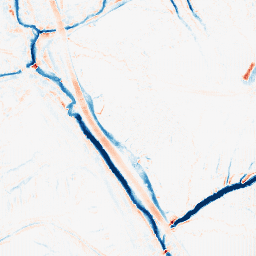
Category: morphological
Decomposition family: morphological
Decomposition parameters: operation: average
size: 5
Upsampling method: fft_zeropad
Upsampling parameters: scale: 4
Upsampling scale: 4